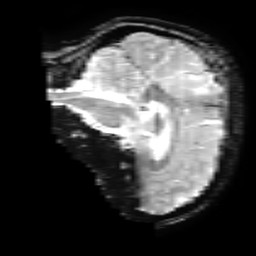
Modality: T2starw
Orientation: sagittal
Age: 34
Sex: female
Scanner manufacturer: ge
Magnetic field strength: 3 T
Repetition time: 0.65 s
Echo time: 0.02 s